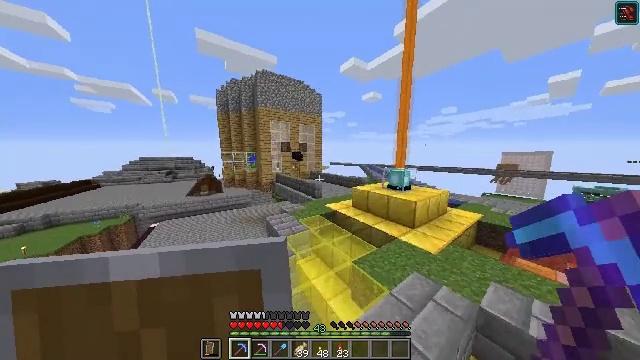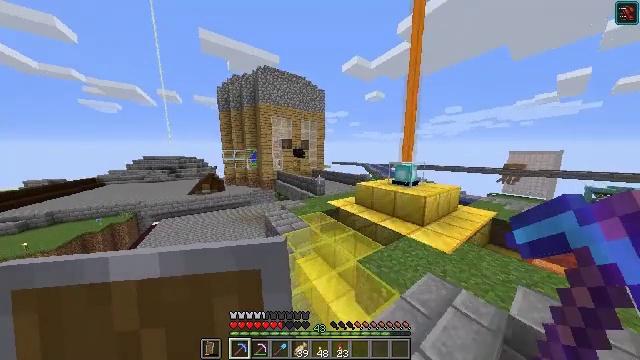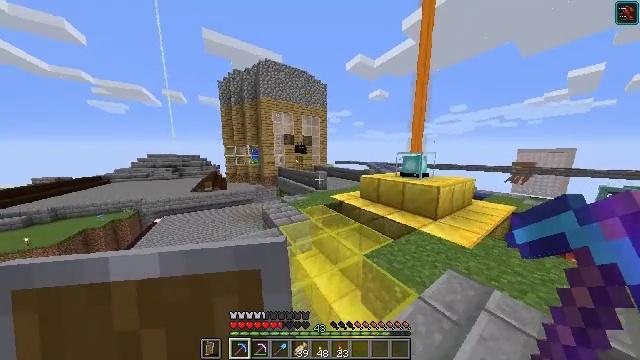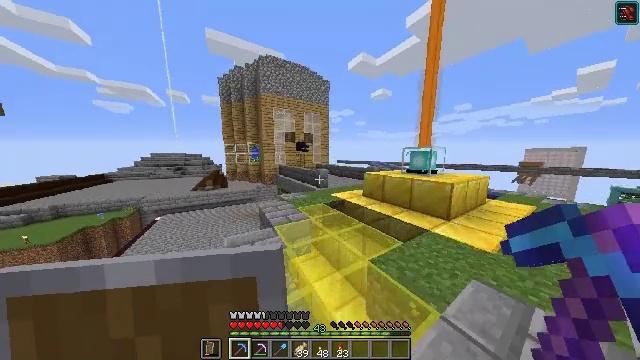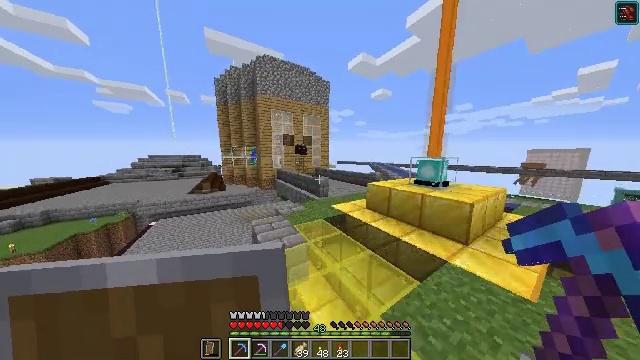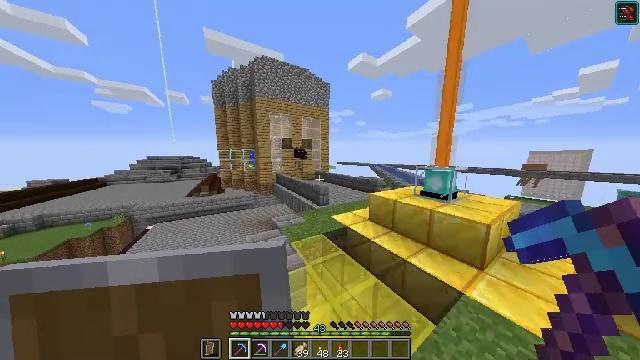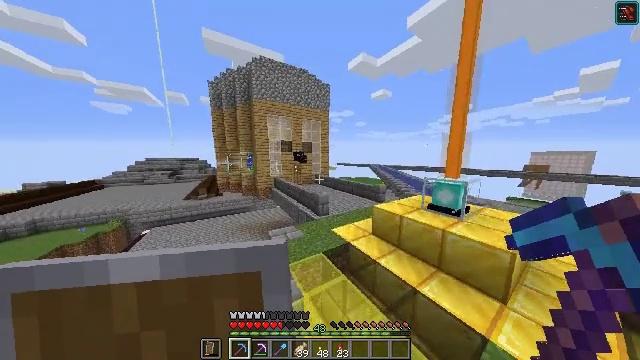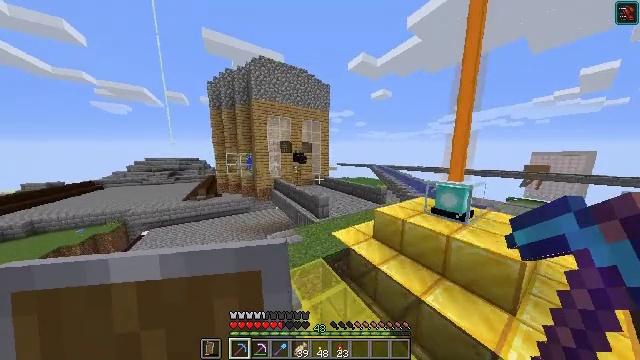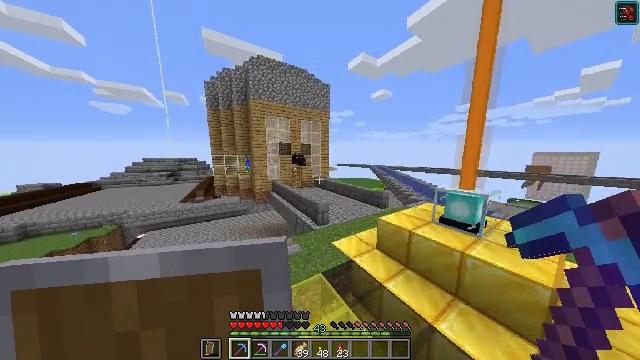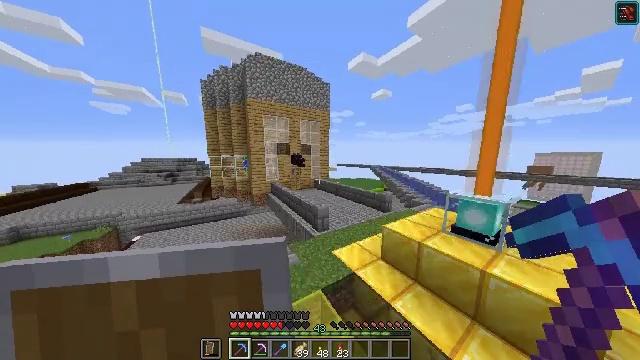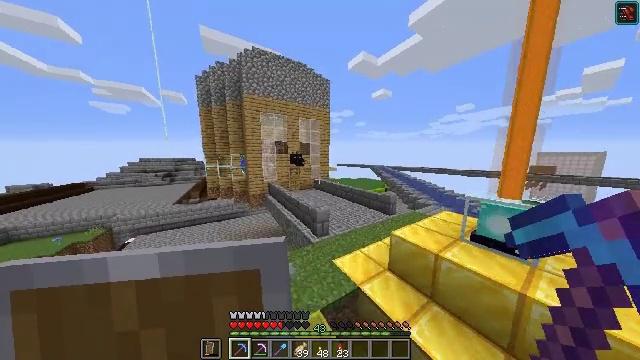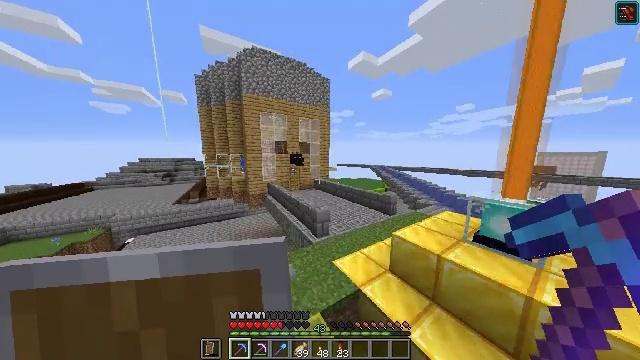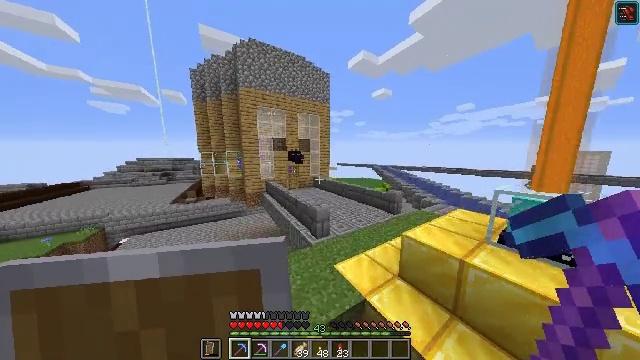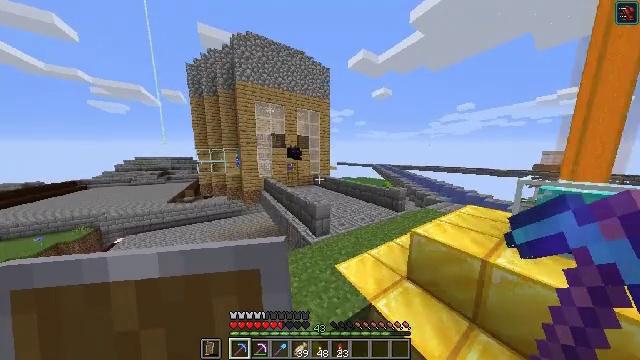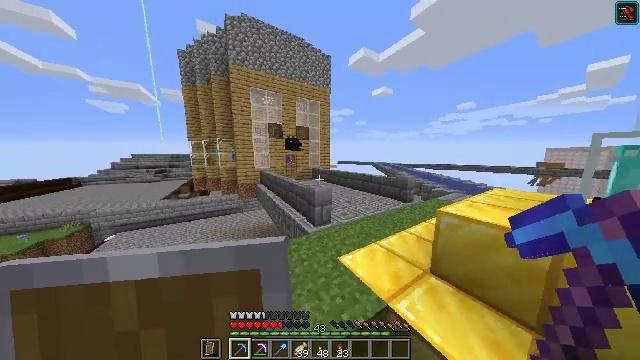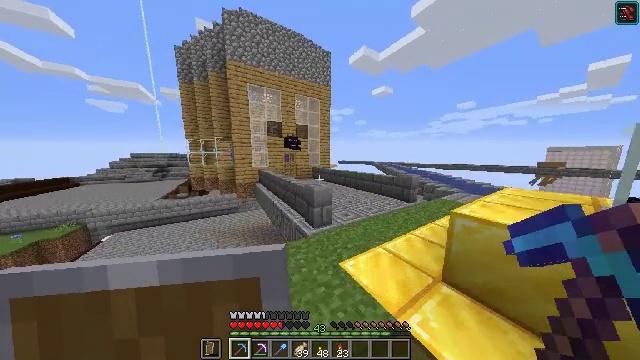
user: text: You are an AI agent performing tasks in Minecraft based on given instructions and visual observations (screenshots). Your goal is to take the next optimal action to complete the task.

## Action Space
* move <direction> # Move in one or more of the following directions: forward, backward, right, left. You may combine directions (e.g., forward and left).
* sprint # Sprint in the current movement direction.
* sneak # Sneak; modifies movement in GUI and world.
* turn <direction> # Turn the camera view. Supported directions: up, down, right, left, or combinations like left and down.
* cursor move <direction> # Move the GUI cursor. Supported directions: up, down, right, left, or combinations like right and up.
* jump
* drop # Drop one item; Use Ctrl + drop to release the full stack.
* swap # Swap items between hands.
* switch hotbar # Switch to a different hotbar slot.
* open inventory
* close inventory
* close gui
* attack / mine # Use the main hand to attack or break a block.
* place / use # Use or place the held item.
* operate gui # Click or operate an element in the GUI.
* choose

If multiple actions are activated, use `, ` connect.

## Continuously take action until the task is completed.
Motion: motion action
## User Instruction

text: Extract the quartz pillar from a building.
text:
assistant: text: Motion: move forward, jump
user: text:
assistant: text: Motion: move forward, turn left, jump
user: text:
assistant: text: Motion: move forward, jump
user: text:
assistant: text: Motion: move forward, jump
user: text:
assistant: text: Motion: move forward, jump
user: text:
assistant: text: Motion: move forward, jump
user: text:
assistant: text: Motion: move forward, jump
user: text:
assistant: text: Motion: move forward, jump
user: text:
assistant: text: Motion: move forward, jump
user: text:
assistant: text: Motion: move forward
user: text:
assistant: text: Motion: move forward
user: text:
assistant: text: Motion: move forward
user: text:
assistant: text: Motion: move forward
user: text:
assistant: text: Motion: move forward
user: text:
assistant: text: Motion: move forward
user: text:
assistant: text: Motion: move forward
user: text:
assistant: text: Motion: move forward
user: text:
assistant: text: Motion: move forward
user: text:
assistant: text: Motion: move forward and move right
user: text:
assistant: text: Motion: move forward and move right, turn left
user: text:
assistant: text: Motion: move forward and move right, turn left
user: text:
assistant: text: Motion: move forward and move right, turn left
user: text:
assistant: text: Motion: move forward and move right, turn left
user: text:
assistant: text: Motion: move forward and move right, turn left
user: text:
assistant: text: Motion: move forward and move right, turn left
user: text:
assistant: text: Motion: move forward, turn left
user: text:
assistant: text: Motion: move forward, turn left
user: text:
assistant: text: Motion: move forward, turn left
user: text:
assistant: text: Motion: move forward, turn left
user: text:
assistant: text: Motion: move forward